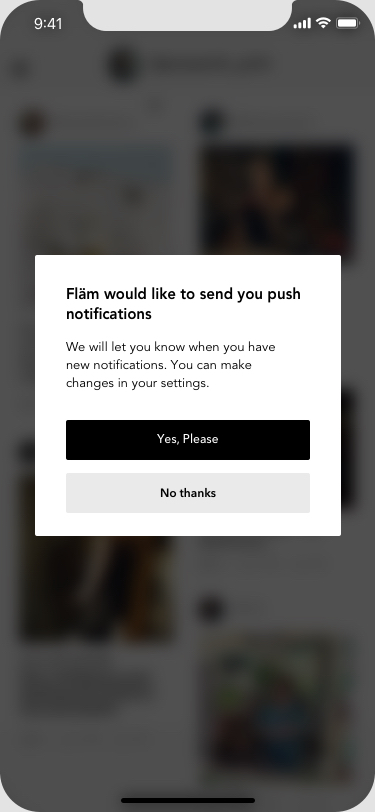
Text in this UI design:
@prasanth_pinha
@vasanthramu
One color riso print, two color screenprint.
Signed and numbered copy

6
100
20
@alesenesetril
Texture Design / Les Bohemiens
6
100
20
@ariste
nice and steady
http://willeatyou.com/database/2015/06/01/nice-and-steady/

6
100
20
@prasanth_pinha
Texture Design / Les Bohemiens
6
100
20
@TvS
6
100
20
No thanks
Yes, Please
Fläm would like to send you push
notifications
We will let you know when you have new notifications. You can make changes in your settings.